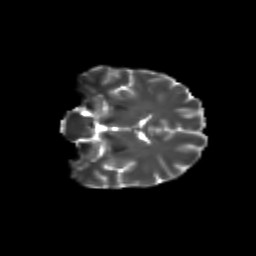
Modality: T2w
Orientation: coronal
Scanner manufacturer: siemens
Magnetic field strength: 3 T
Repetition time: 9.2 s
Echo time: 0.084 s